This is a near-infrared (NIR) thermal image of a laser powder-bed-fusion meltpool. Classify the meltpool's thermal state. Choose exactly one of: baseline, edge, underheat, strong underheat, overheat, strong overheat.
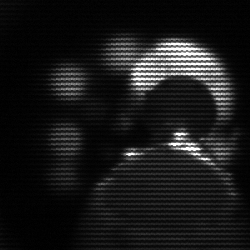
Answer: edge